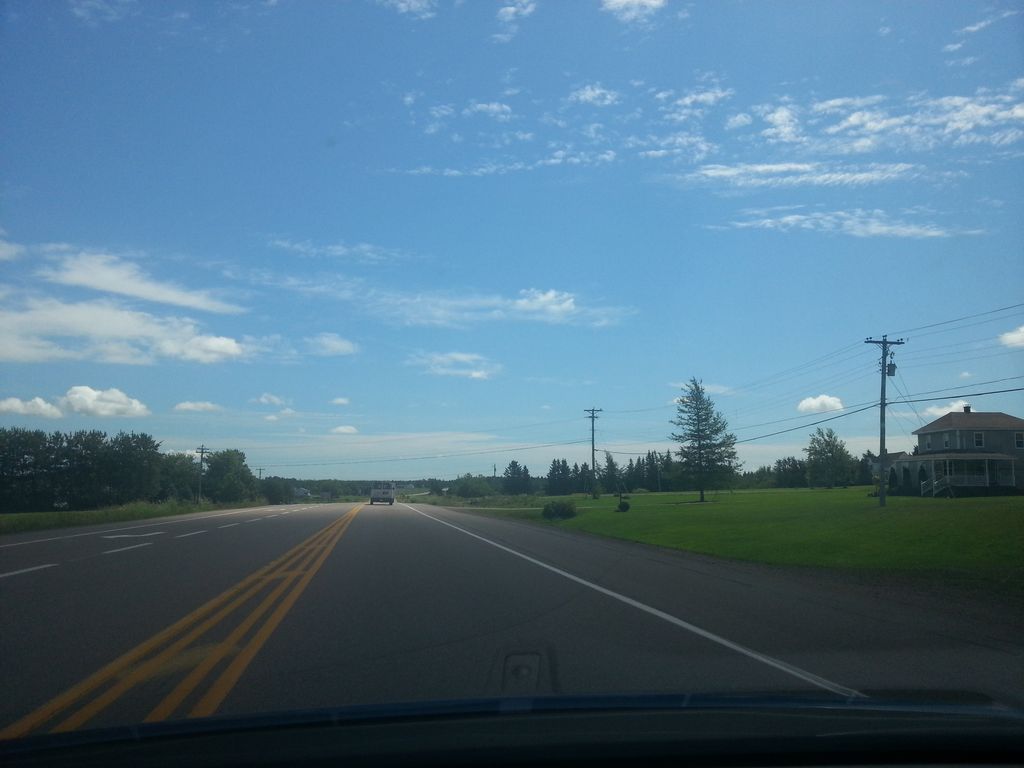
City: charlottetown